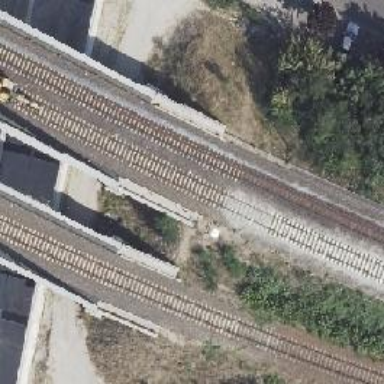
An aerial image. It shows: Bridge for the electrified light rail.